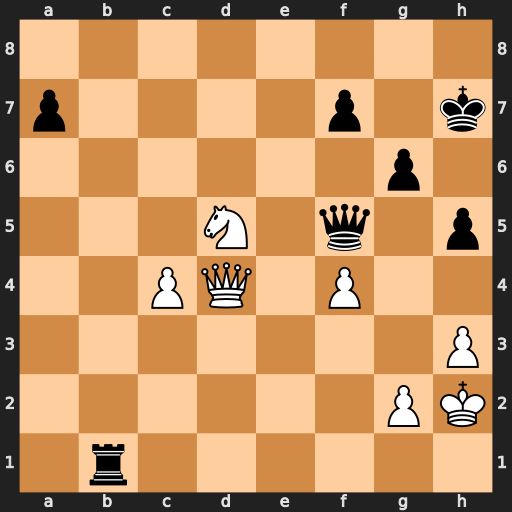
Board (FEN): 8/p4p1k/6p1/3N1q1p/2PQ1P2/7P/6PK/1r6
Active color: w
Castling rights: -
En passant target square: -
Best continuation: Nf6+ Qxf6 Qxf6